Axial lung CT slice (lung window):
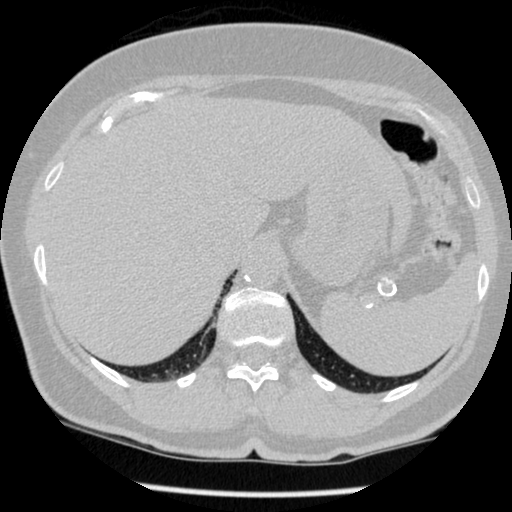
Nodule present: no